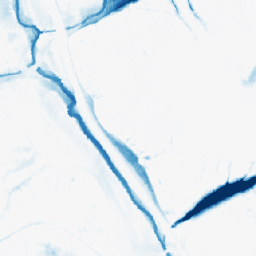
Category: morphological
Decomposition family: morphological_ellipse
Decomposition parameters: operation: closing
width: 30
height: 20
Upsampling method: area
Upsampling parameters: scale: 4
Upsampling scale: 4